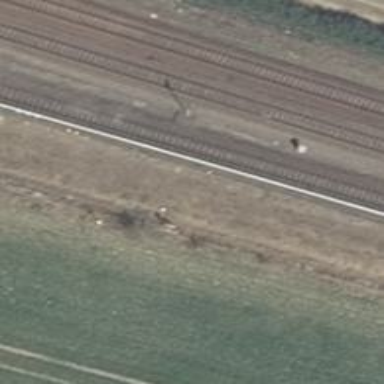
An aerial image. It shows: Railway signal.